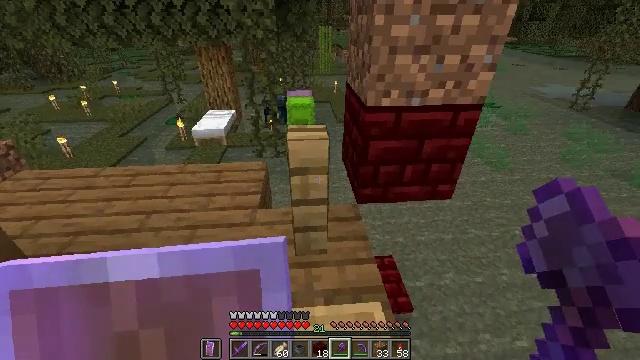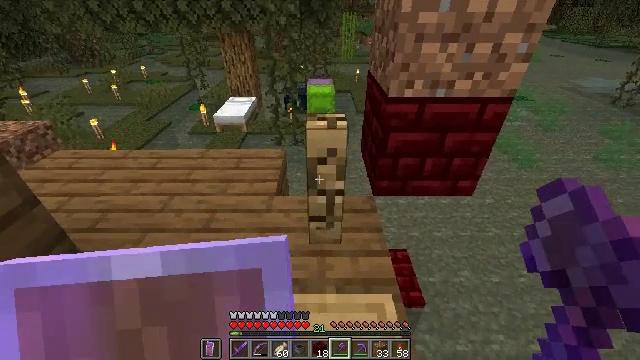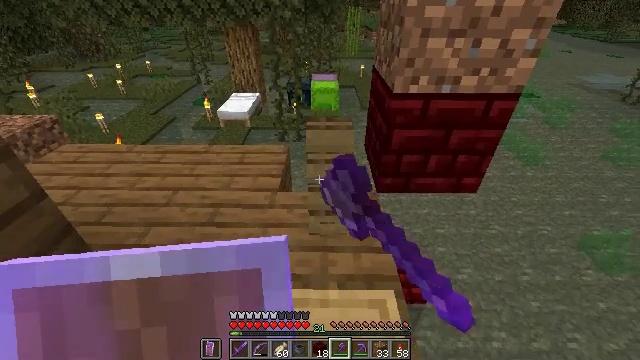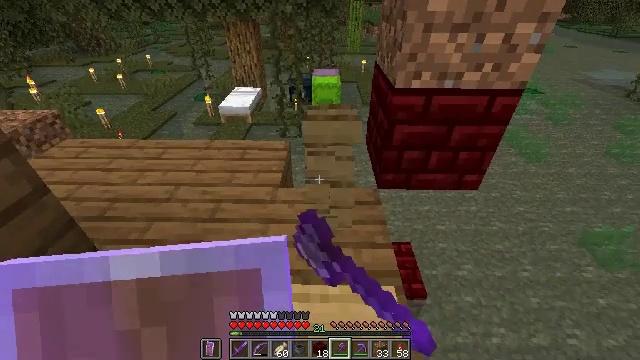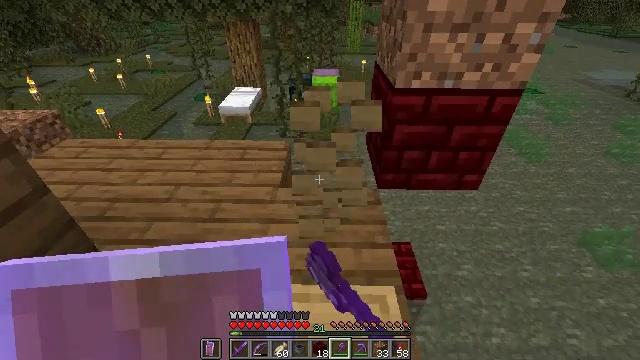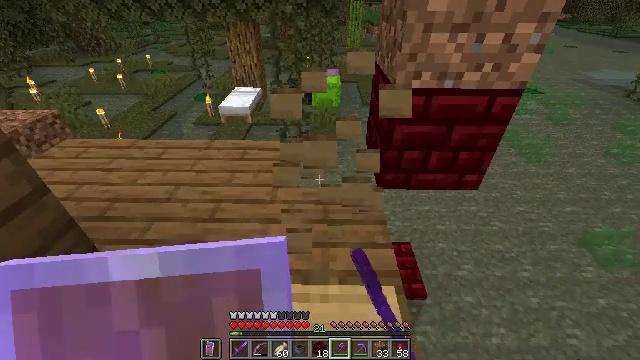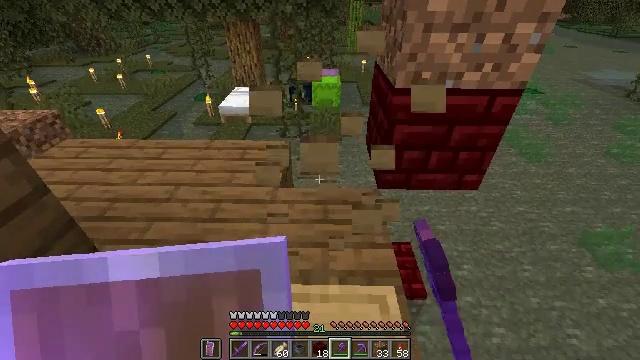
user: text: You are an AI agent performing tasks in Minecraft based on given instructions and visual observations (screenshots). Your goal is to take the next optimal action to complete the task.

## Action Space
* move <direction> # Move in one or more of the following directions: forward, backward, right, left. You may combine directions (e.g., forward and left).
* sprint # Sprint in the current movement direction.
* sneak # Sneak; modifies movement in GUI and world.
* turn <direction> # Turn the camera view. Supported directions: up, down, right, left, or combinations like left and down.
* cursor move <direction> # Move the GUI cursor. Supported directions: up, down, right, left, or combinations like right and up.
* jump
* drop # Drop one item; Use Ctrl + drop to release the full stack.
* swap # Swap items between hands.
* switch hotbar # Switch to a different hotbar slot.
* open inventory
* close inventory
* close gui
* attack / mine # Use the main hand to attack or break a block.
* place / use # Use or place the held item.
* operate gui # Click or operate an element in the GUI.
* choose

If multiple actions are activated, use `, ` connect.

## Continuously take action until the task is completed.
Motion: motion action
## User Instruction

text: Attack the oak fence to collect it.
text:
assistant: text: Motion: turn left and down, attack / mine
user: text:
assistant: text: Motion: attack / mine
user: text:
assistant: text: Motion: attack / mine
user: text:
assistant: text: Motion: attack / mine
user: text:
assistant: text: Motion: attack / mine
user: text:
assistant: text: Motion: attack / mine
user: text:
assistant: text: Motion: attack / mine